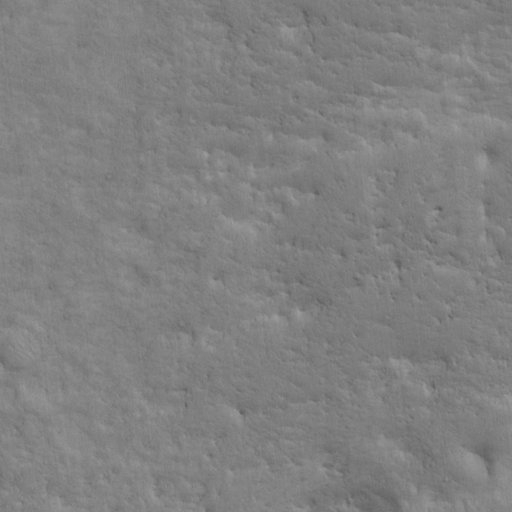
Classes present: Background, Cone